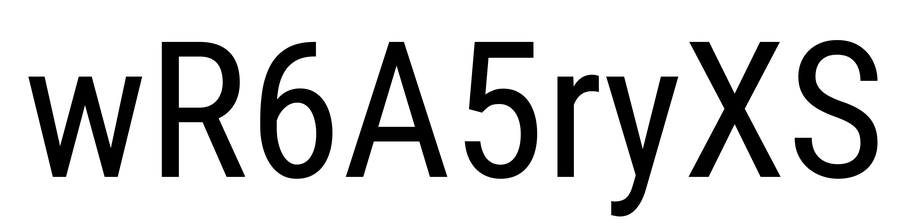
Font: Roboto_Condensed_Regular